Field crop: maize
Growth stage: 1
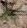
Species: salsola